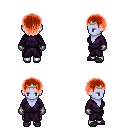
a pixel art fantasy rpg character, female body template, dark elf, purple skin, purple robe, metal pants, red plain hairstyle, silver tiara, metal gloves, gray slippers, four views (front, back, left, right), 2x2 character sprite sheet, small pixel art, hard edges, no anti-aliasing